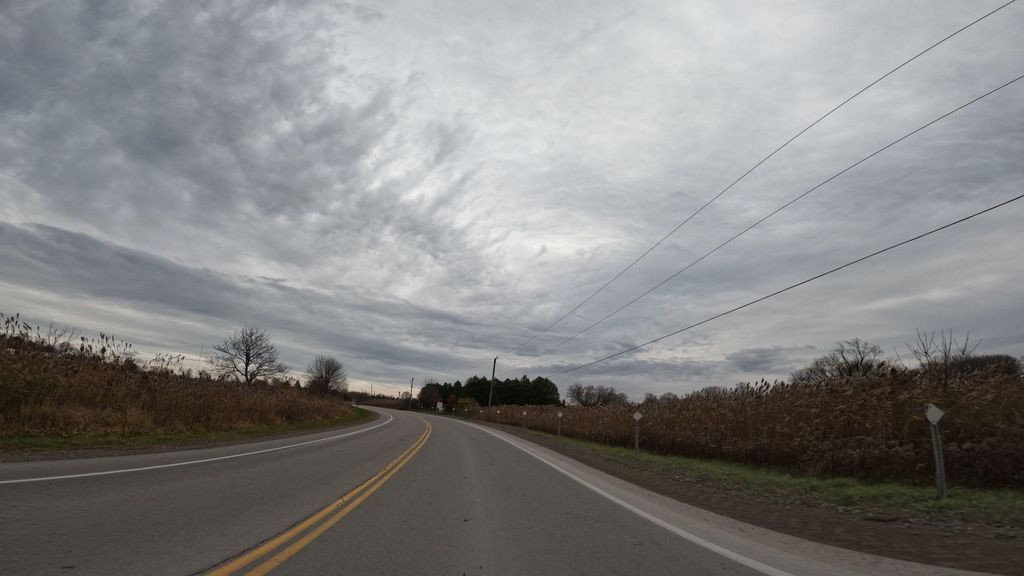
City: hamilton